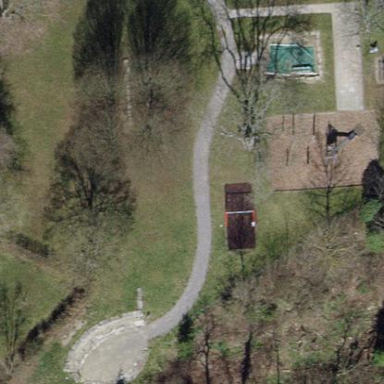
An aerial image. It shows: Playground area for leisure land.